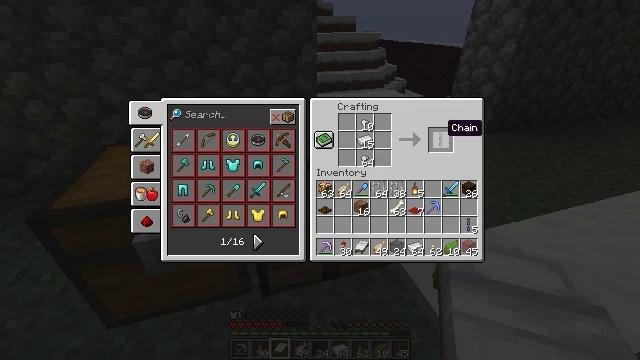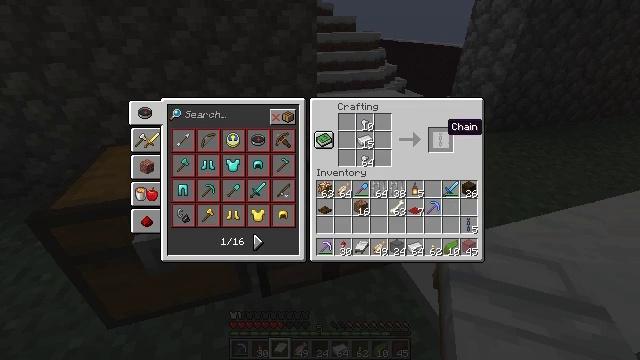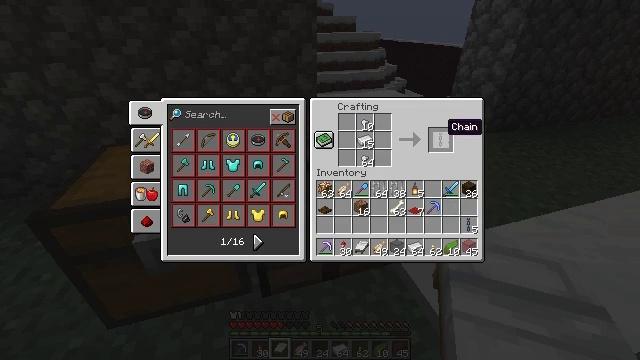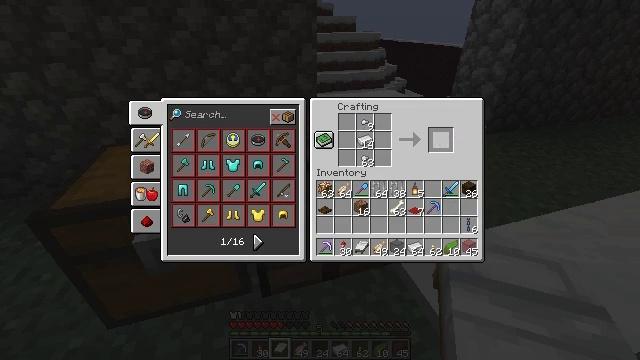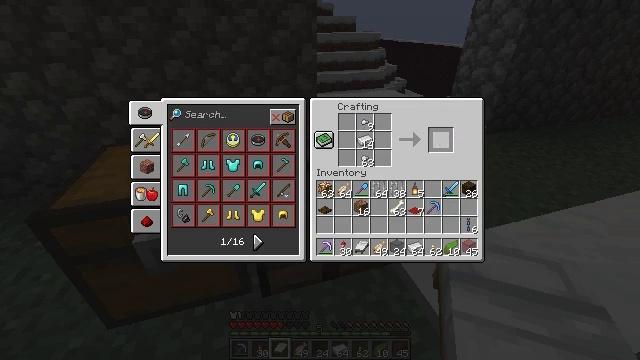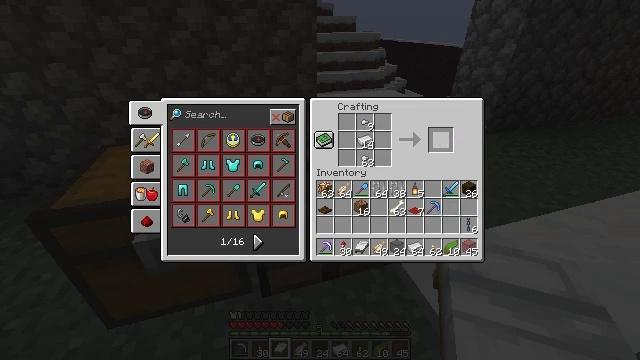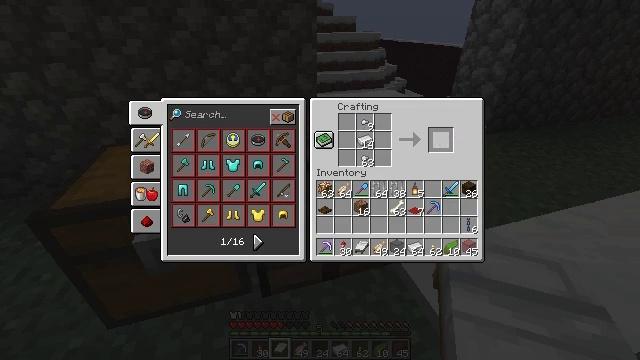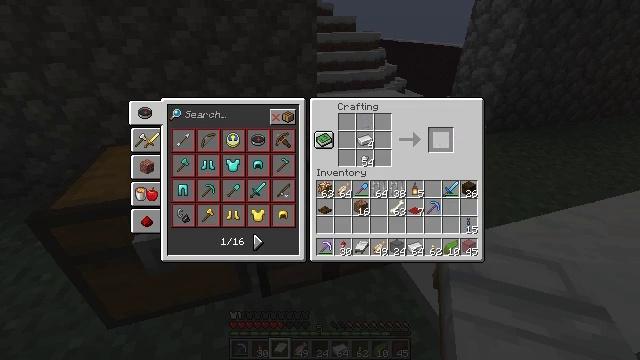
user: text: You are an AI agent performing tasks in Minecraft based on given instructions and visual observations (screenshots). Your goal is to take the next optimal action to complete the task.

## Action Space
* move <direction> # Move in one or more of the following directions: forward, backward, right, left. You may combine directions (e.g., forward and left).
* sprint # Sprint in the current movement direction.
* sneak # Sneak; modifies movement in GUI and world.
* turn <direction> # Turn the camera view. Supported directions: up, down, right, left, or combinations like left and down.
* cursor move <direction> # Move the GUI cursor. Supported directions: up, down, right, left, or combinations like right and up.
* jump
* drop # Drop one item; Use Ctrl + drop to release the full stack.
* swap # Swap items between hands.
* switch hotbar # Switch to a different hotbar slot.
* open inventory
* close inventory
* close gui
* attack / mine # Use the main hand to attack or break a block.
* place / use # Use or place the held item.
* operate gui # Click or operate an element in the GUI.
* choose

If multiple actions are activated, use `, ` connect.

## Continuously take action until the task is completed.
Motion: motion action
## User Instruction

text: Craft a chain.
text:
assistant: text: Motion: sneak
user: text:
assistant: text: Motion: sneak
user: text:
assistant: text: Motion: sneak, choose
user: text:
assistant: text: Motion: sneak, choose
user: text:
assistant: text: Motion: sneak
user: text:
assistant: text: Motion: sneak
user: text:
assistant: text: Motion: sneak
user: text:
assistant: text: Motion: sneak